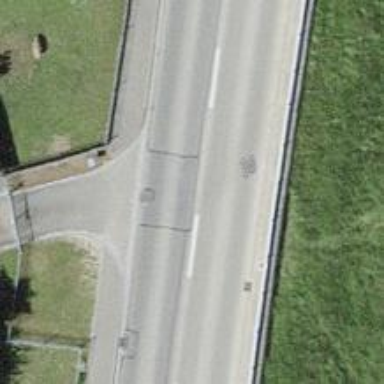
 with designated cycle lane on both sides."